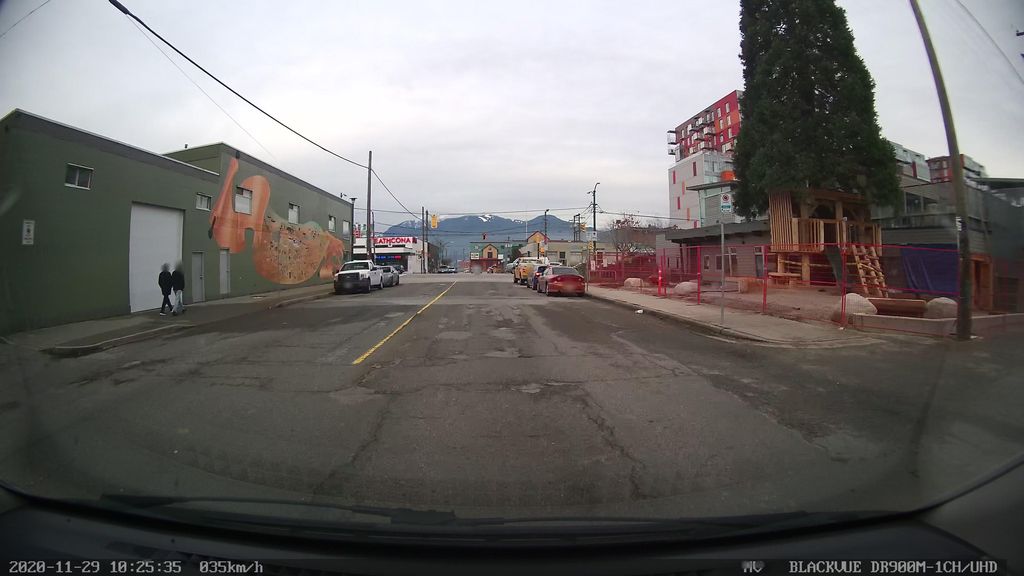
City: vancouver